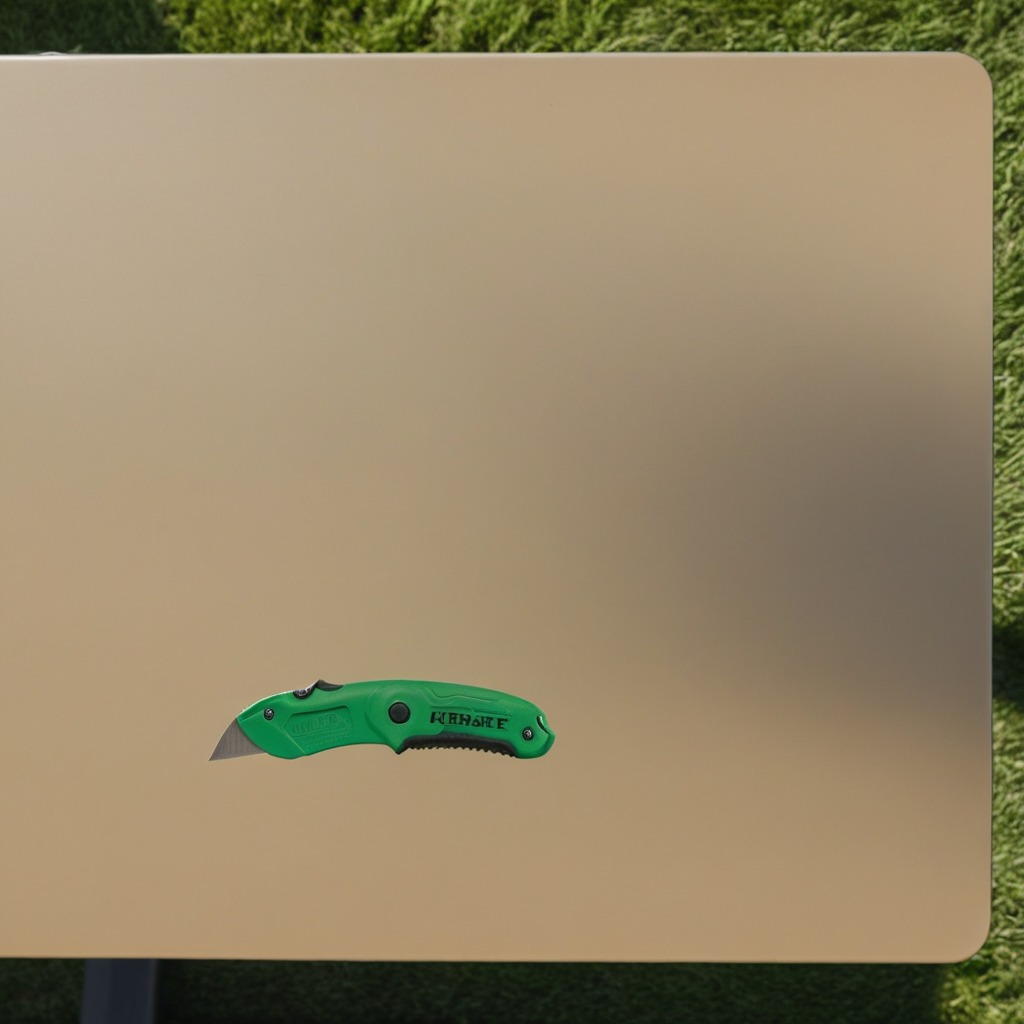
A utility knife lies on a clean utility table in a temporary outdoor tool station afternoon light present textured surface